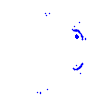
Particle: pion